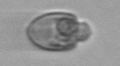
Label: Amphidinium